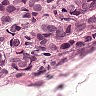
Metastatic tissue present: yes